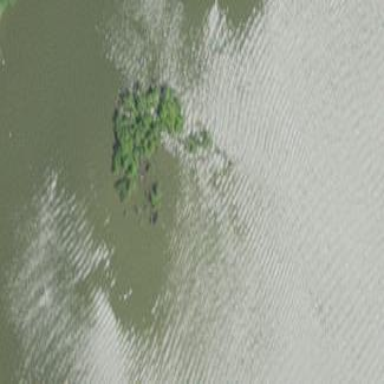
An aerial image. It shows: Islet covered with woodland.